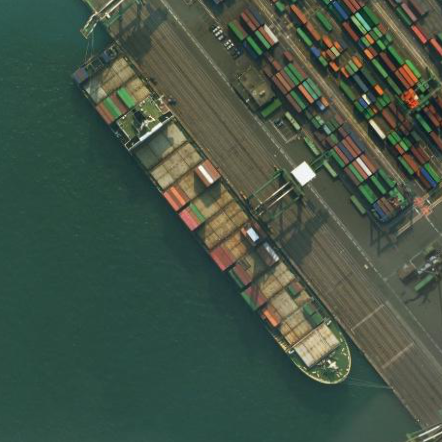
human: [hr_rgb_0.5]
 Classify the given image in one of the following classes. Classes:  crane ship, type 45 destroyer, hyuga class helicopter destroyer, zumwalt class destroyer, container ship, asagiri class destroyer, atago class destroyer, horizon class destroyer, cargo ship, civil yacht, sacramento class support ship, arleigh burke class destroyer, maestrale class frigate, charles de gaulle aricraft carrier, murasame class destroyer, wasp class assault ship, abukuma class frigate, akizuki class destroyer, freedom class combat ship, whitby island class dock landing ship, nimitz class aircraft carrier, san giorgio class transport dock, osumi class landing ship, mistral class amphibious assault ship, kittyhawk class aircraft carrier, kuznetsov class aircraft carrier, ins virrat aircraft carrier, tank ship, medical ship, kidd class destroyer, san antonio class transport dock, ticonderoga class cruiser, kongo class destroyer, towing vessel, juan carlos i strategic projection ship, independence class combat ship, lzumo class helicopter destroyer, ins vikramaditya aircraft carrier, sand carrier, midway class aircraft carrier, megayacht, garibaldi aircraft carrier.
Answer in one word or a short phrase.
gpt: Container ship